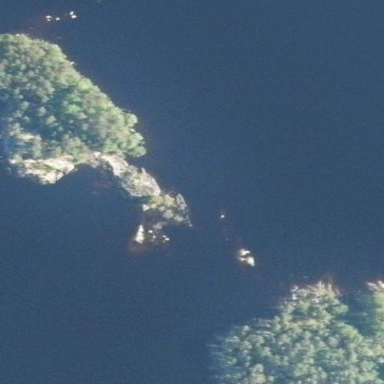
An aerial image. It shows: Islet.